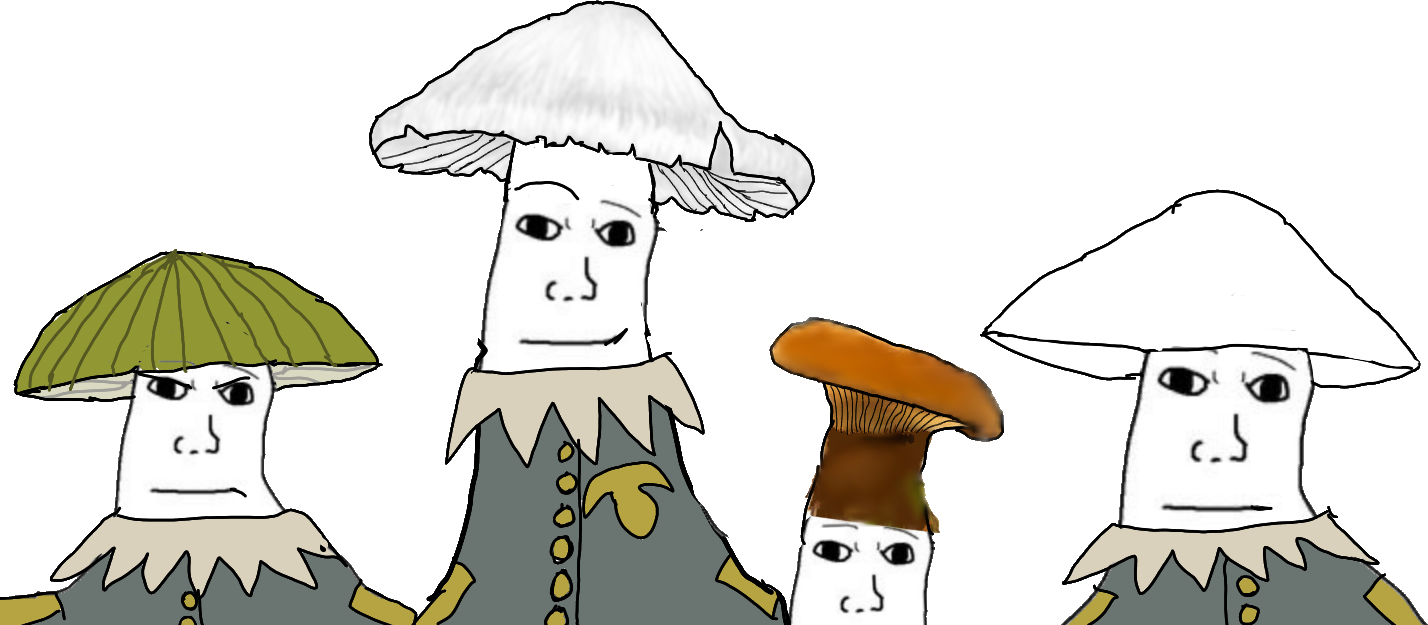
Label: 5_Shroomjak